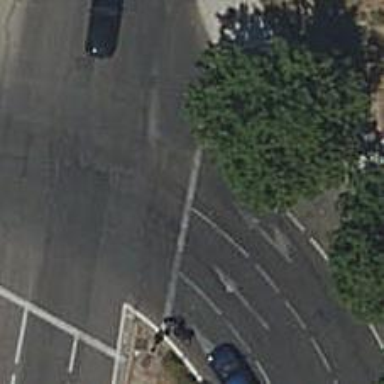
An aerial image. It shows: Road with traffic signals.